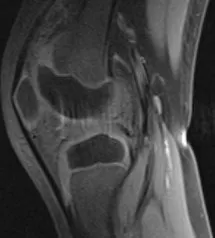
(A, B) MRI images at postoperative 12 months. Sagittal T2-weighted image and sagittal T1 fat compression image. Illustrating the disappearance of a cystic villous hyperplastic synovial lesion without recurrence, with a slight synovial thickening.
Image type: radiology (mri)